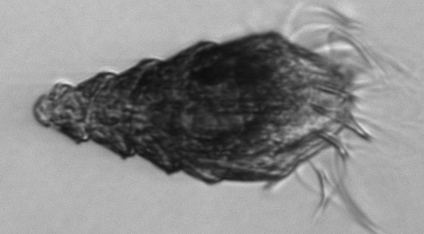
Label: Laboea_strobila